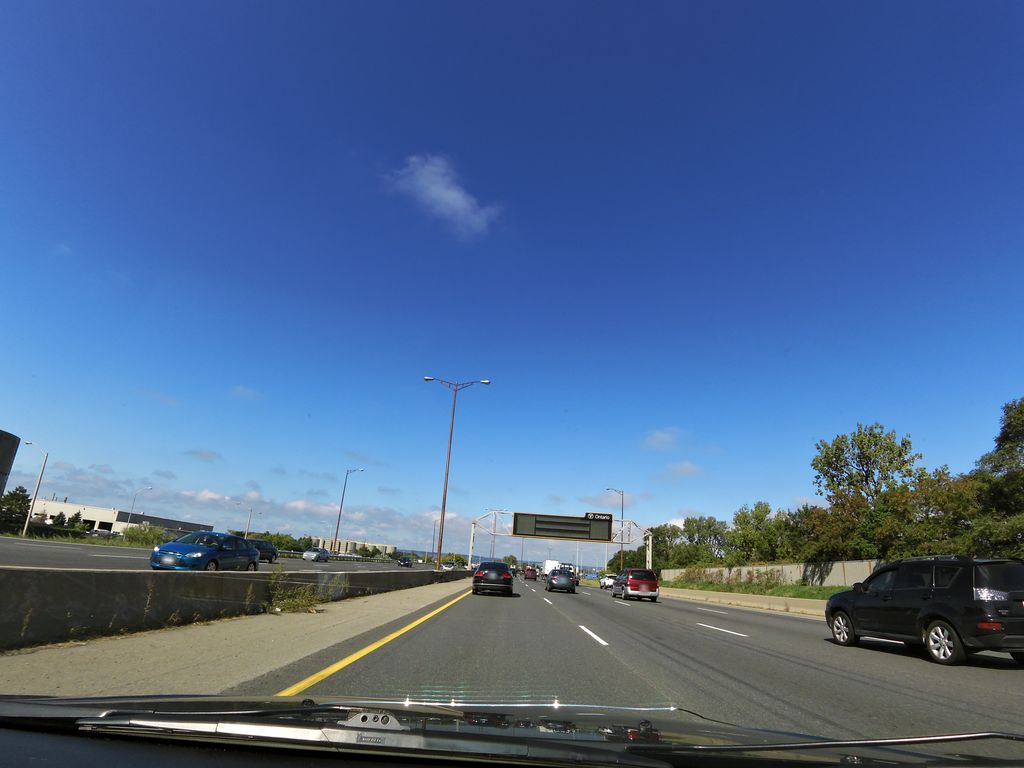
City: hamilton